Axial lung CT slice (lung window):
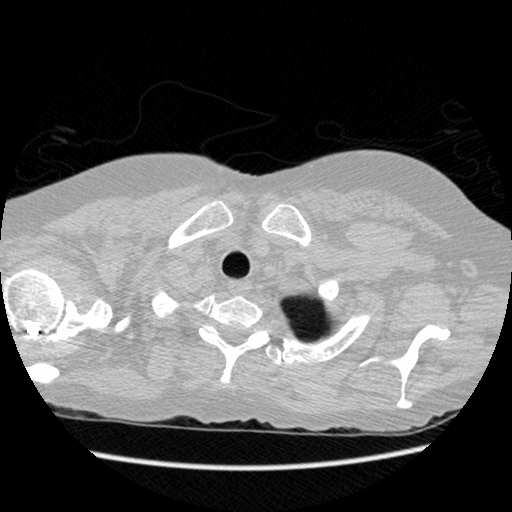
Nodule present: no